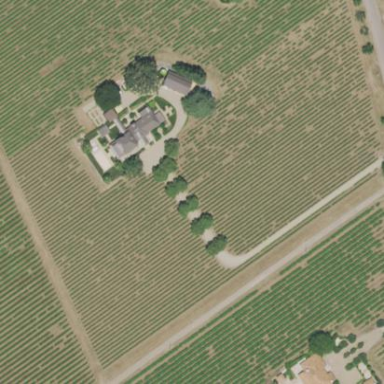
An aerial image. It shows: Vineyard with wine grapes as the crop.